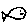
Label: fish